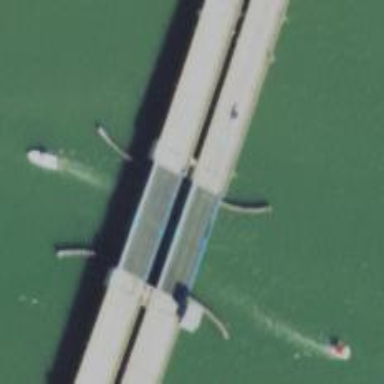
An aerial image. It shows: Bascule movable bridge on asphalt primary highway.